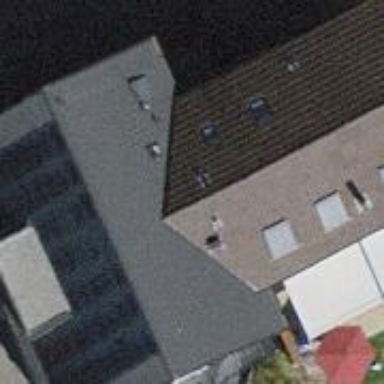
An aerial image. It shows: Residential building.